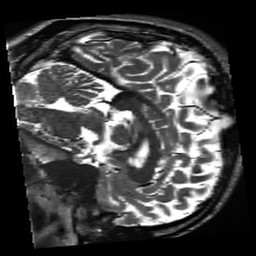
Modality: inplaneT2
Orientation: sagittal
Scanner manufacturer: siemens
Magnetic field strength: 3 T
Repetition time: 11 s
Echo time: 0.059 s